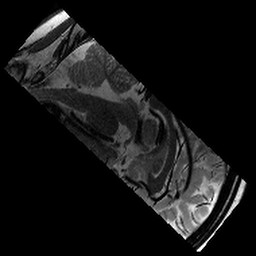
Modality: T2w
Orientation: sagittal
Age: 10
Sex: male
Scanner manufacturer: siemens
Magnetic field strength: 3 T
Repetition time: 9.23 s
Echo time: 0.067 s